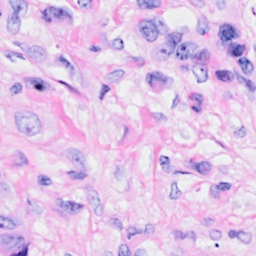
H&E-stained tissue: Breast